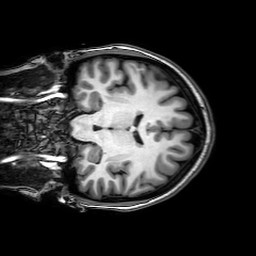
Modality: T1w
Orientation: coronal
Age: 22
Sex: female
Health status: healthy
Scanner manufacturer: philips
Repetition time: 0.008199 s
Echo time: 0.00375 s